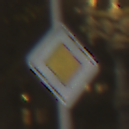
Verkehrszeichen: Vorfahrtsstrasse
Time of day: Night
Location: Outdoor (Urban)
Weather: Clear
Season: NotSpecified
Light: Artificial